Question: Is there any way to rollback the Netbeans IDE updates?
or a log on what updates were made?
i Just updated netbeans and the + doesn't work anymore... it's really really annoying, it's been 1hr since i made the update and it's getting on my nerves...
You have to wait half second for the little window to show up (The one that shows which file or subwindow it's going to focus on) so you can switch to the last file you've been on.
If you don't wait for that window to show up, it switches to the "Navigator" subwindow, insead of the previous focused open file

It should take you to the previous file just by tapping +
NetBeans IDE 8.0.2 (Build 201411181905)
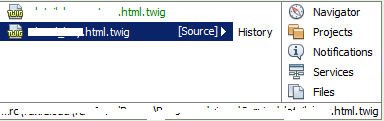
Answer: Once a professor in college said to me "It is wise to restart"... and so i did. :(
Sorry for the useless post.